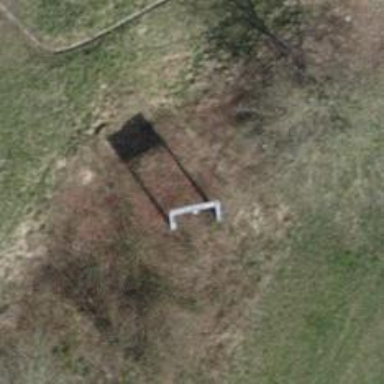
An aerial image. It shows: Billboard on support structure.